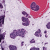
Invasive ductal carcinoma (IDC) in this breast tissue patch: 1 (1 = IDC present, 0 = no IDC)